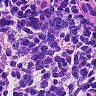
Metastatic tissue present: no